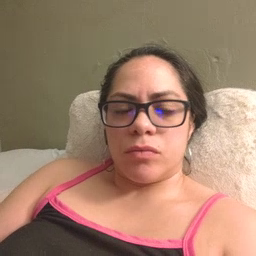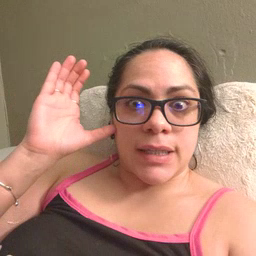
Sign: listen